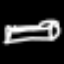
Label: bed